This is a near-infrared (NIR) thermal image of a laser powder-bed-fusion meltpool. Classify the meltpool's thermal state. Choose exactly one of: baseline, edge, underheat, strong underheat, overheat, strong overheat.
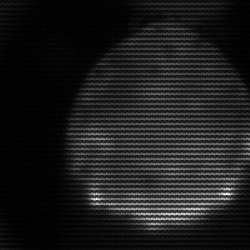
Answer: edge